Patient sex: F
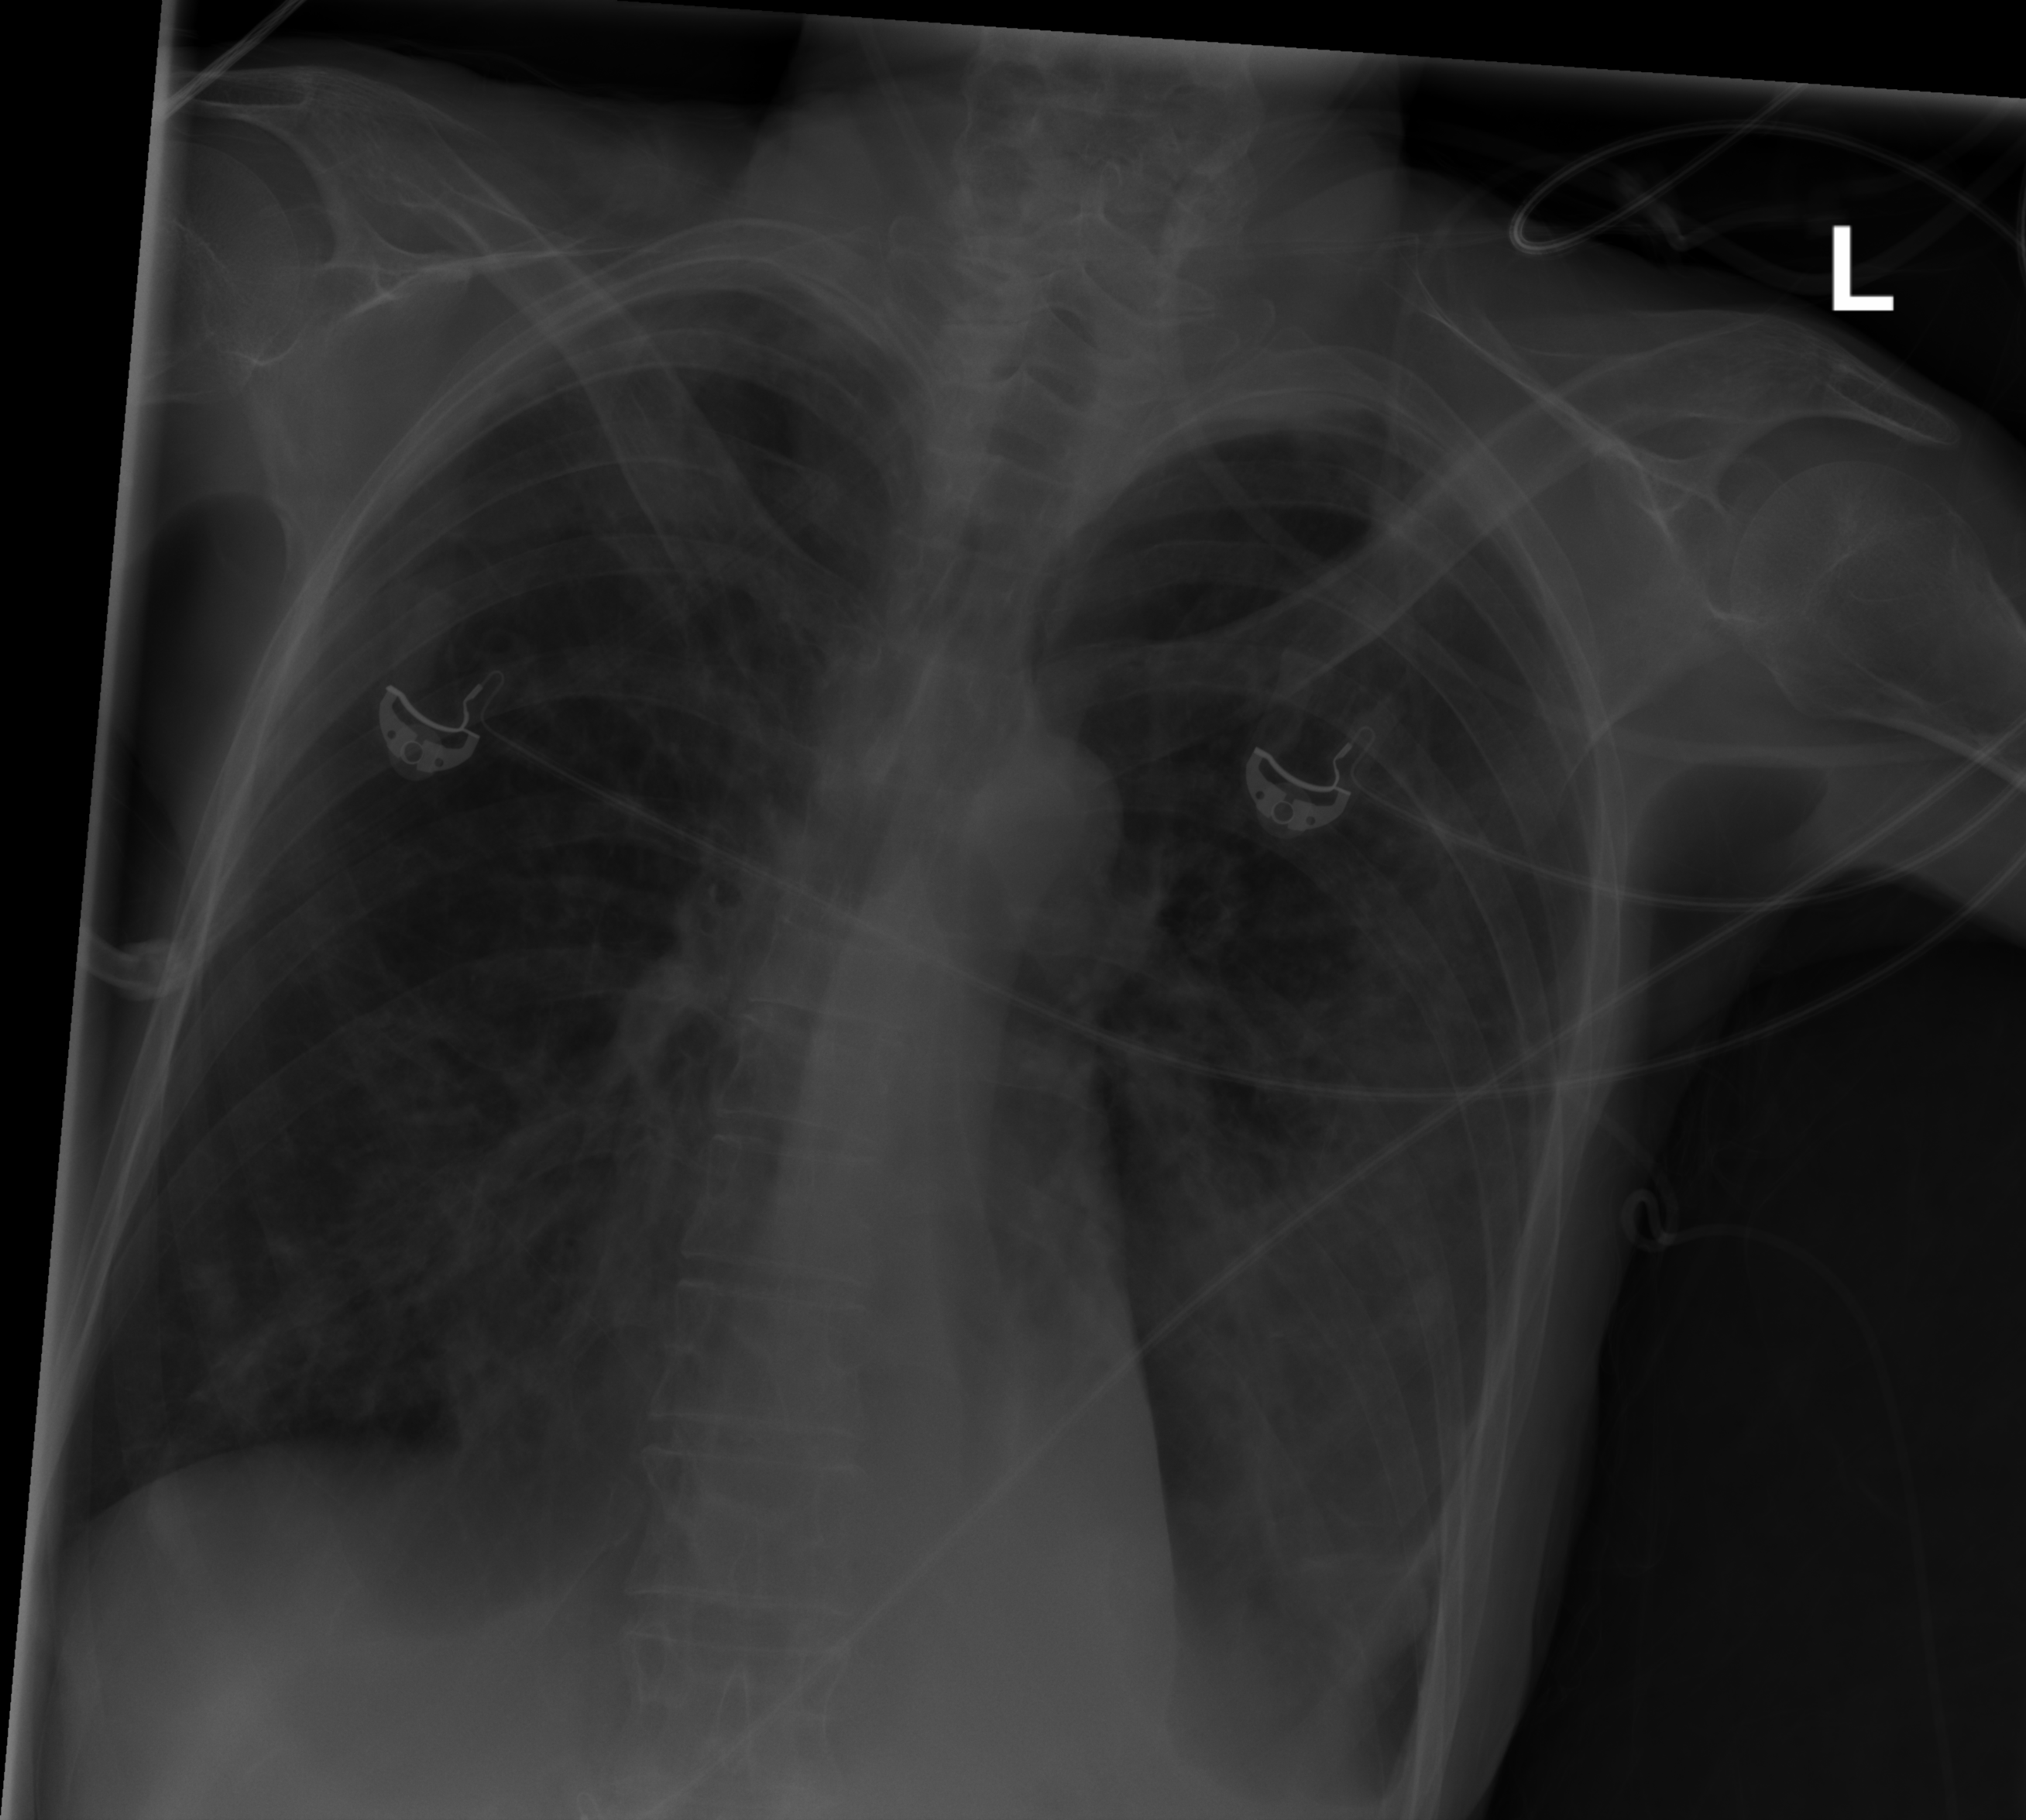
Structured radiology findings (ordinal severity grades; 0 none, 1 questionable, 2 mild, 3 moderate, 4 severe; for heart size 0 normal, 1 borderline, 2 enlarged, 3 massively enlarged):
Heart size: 0
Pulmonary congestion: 0
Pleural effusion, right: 0
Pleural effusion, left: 2
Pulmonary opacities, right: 2
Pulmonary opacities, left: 2
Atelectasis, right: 2
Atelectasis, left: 2